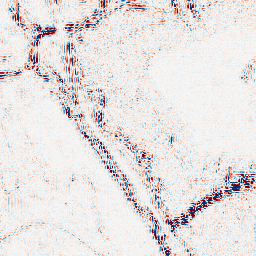
Category: wavelet
Decomposition family: wavelet_reverse_biorthogonal
Decomposition parameters: wavelet: rbio2.4
level: 2
Upsampling method: nearest
Upsampling parameters: scale: 2
Upsampling scale: 2